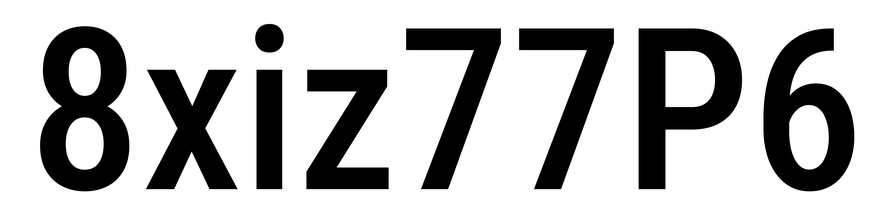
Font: Roboto_Condensed_Medium